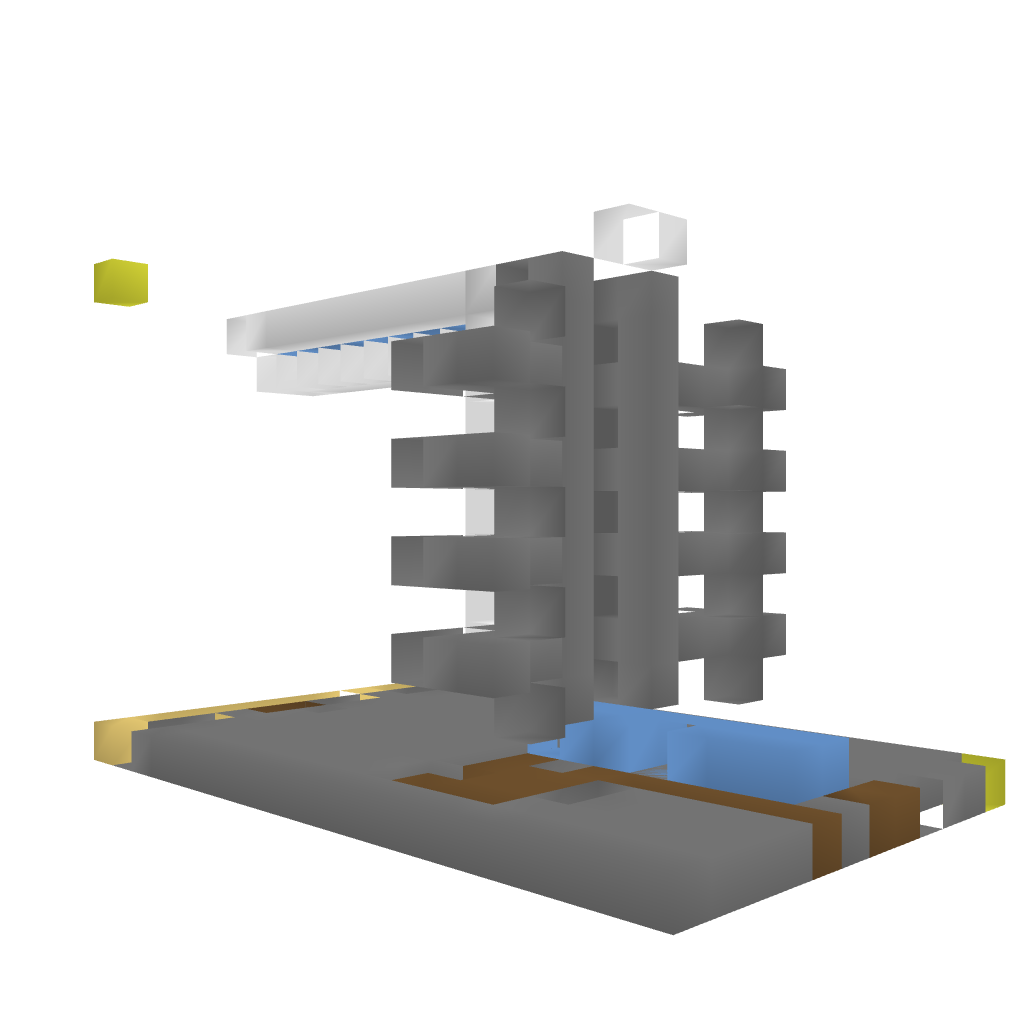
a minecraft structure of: Canal lock bad low quality